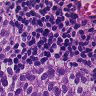
Metastatic tissue present: yes